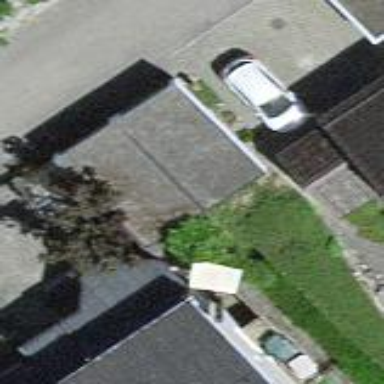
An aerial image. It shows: Group of garages.